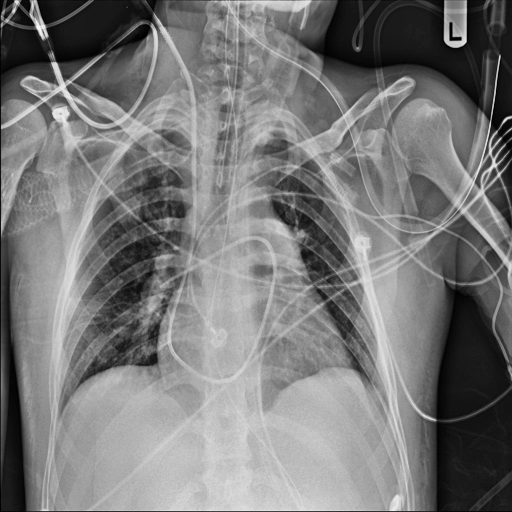
Finding: NORMAL